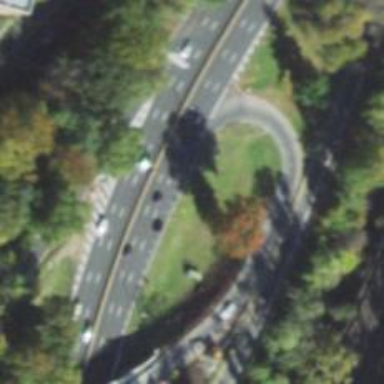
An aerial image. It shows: Asphalt surface motorway with expressway access.